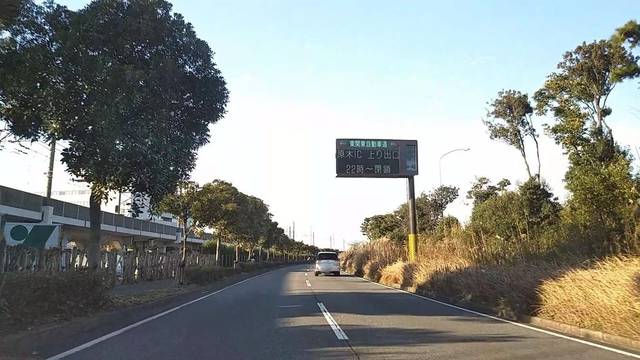
Region: Japan
Coordinates: 35.673, 140.004